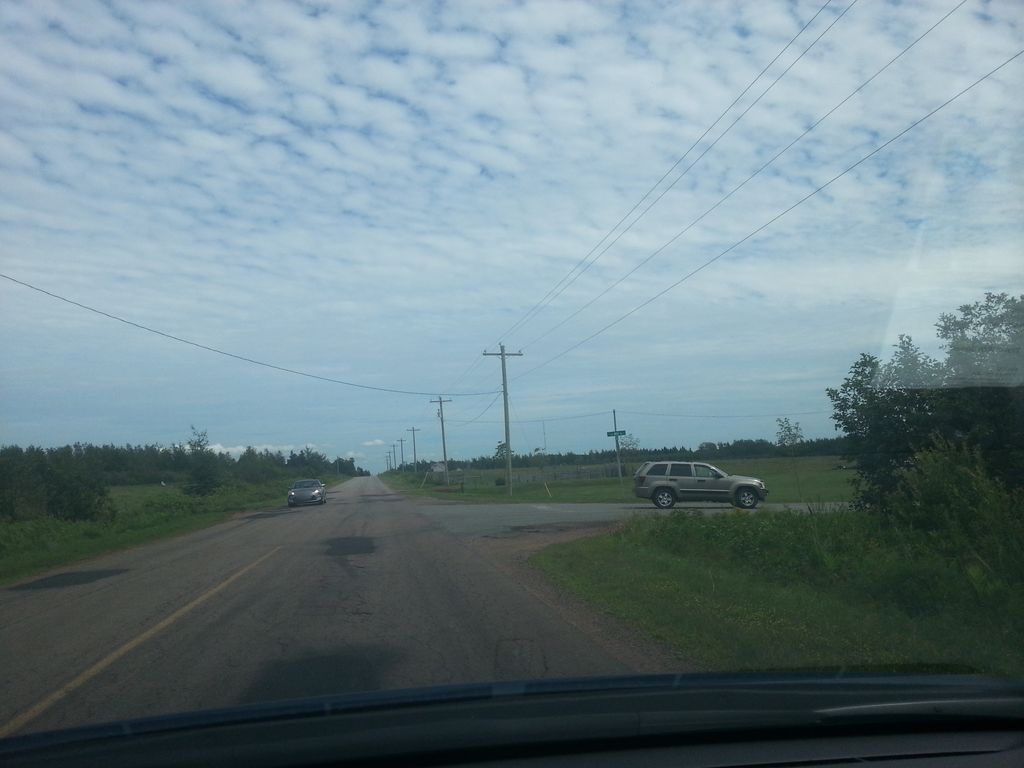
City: charlottetown